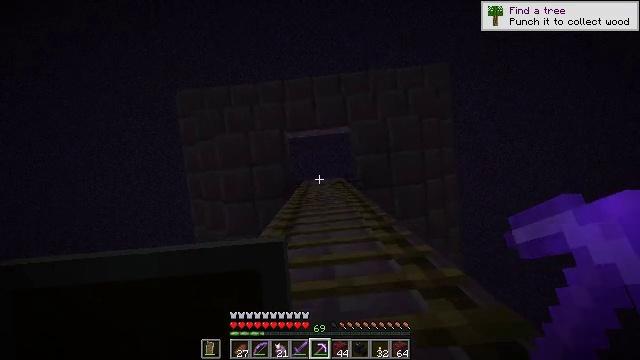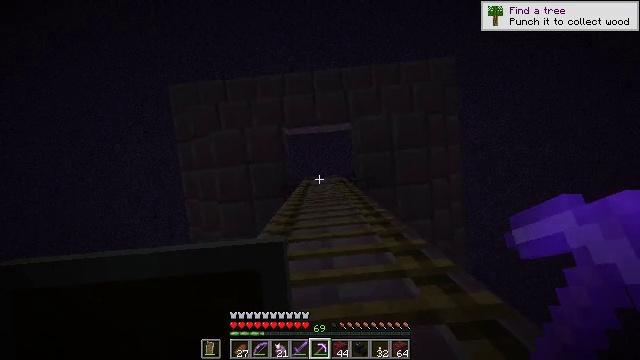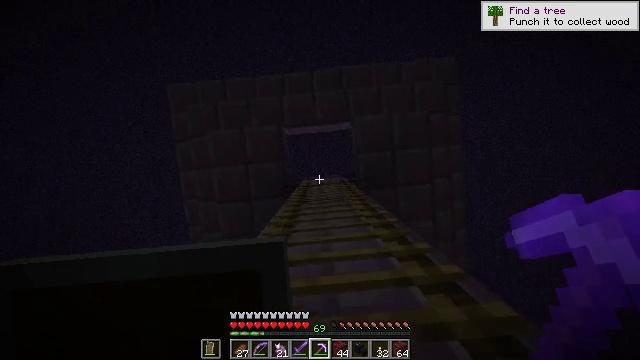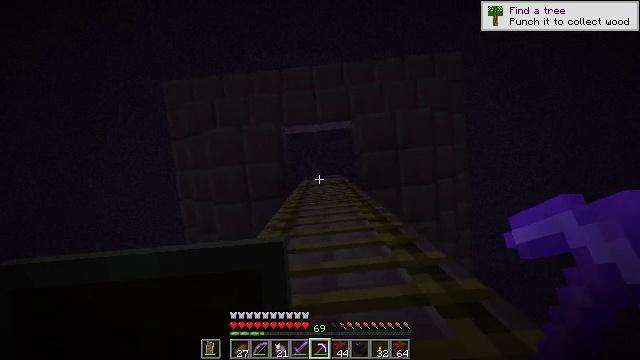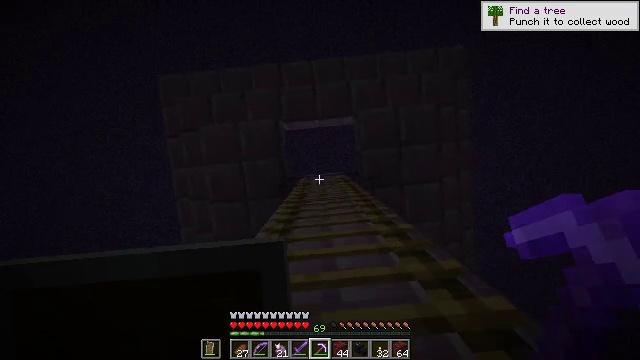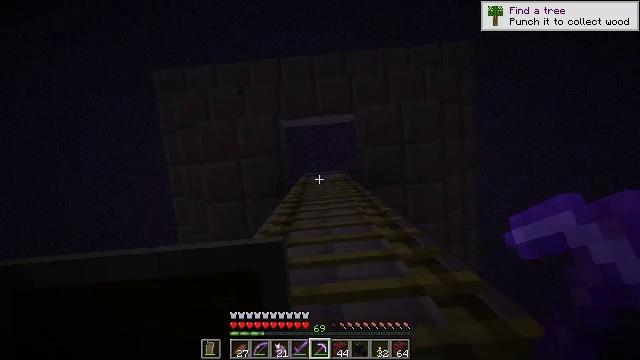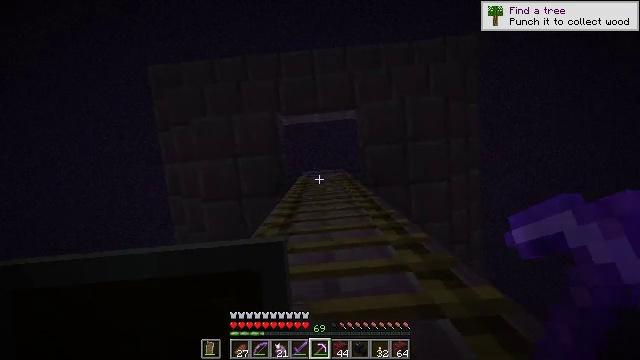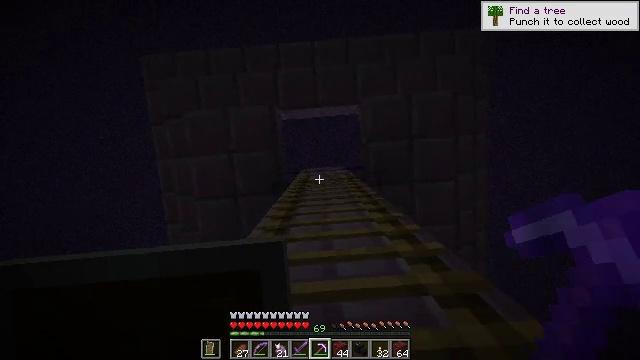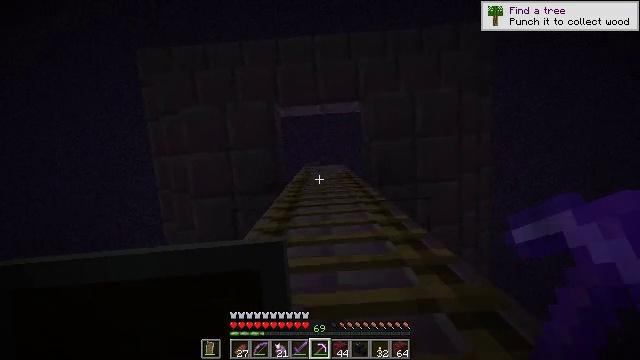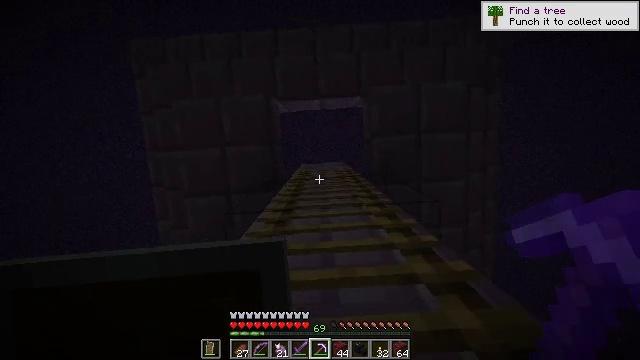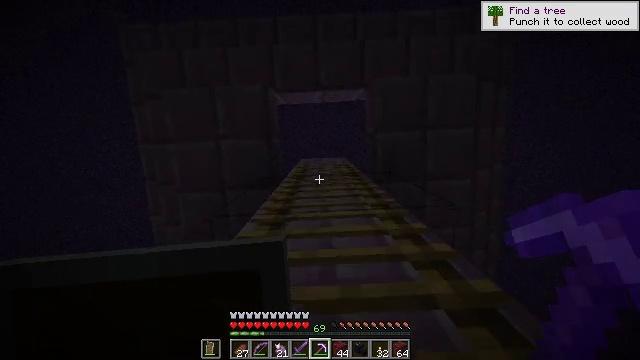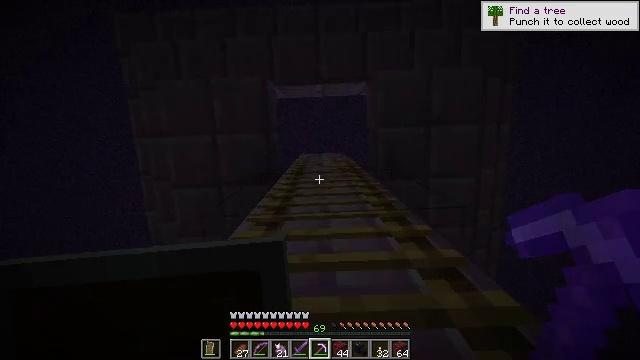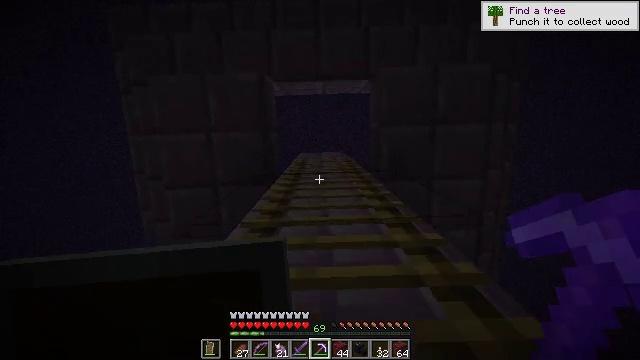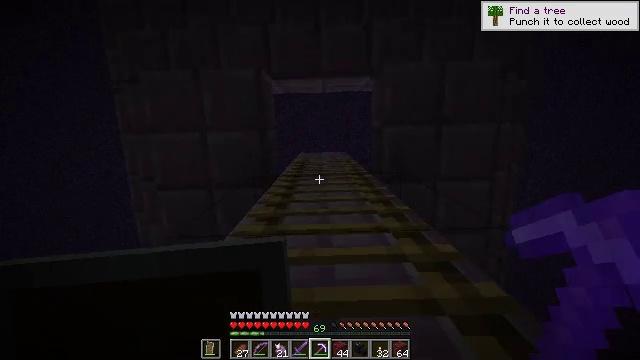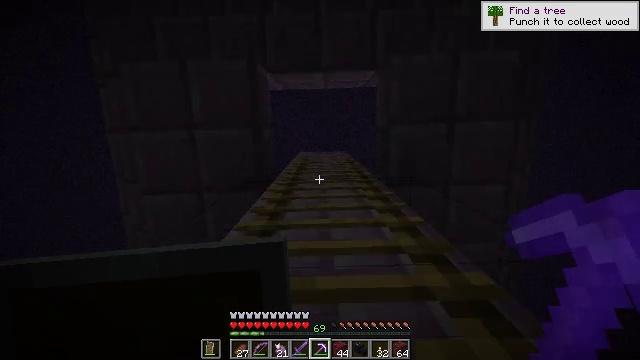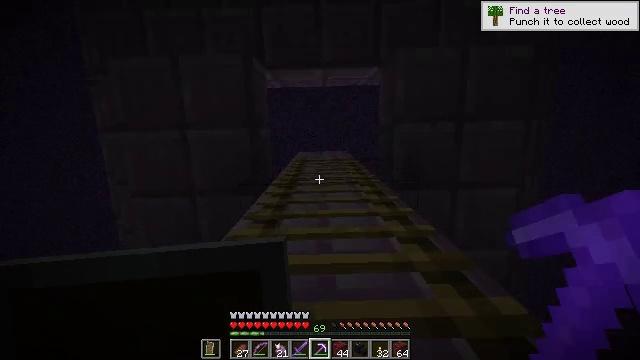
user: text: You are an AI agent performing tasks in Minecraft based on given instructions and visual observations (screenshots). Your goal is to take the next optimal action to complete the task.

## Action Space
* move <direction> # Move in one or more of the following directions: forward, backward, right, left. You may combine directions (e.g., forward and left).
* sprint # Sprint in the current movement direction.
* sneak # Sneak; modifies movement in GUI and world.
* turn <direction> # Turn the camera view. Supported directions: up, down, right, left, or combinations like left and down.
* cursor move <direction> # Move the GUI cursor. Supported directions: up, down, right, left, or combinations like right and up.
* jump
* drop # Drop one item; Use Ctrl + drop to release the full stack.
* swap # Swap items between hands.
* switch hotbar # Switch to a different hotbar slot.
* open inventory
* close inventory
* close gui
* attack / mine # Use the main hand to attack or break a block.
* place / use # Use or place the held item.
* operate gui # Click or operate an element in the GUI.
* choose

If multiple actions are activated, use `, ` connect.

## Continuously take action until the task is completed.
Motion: motion action
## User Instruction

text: Left click on the ender chest to mine.
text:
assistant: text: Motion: move forward
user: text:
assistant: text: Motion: move forward
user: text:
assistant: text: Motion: move forward
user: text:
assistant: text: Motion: move forward
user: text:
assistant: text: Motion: move forward
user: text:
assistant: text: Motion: move forward
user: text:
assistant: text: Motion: move forward
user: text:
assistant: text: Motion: move forward
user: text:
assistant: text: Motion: move forward
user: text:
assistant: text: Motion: move forward, turn down
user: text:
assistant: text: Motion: move forward, turn down
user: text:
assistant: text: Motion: move forward
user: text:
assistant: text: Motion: move forward
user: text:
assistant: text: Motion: move forward
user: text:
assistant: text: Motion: move forward
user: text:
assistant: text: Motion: move forward
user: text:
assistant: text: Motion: move forward
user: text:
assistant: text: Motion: move forward
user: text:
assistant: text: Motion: move forward
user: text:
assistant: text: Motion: move forward
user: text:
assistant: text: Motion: move forward
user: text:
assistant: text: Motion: move forward
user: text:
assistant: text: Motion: move forward
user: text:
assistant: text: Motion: move forward
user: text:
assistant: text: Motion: move forward
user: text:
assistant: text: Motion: move forward
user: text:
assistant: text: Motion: move forward
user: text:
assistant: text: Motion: move forward
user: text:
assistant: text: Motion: move forward
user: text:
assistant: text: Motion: move forward